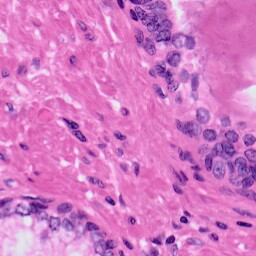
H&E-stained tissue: Prostate